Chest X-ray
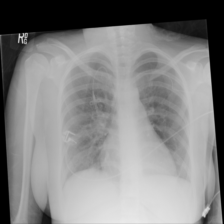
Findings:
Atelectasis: positive
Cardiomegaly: negative
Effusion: negative
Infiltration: negative
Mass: negative
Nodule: negative
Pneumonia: negative
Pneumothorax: negative
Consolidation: negative
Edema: negative
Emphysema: negative
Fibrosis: negative
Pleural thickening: negative
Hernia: negative